Brain MRI, t2w sequence, axial 2D slice.
Patient: age 34, sex F, weight 95 kg, height 1.95 m
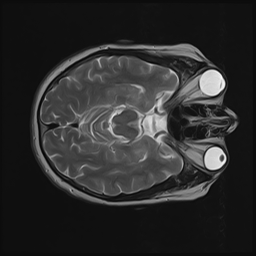